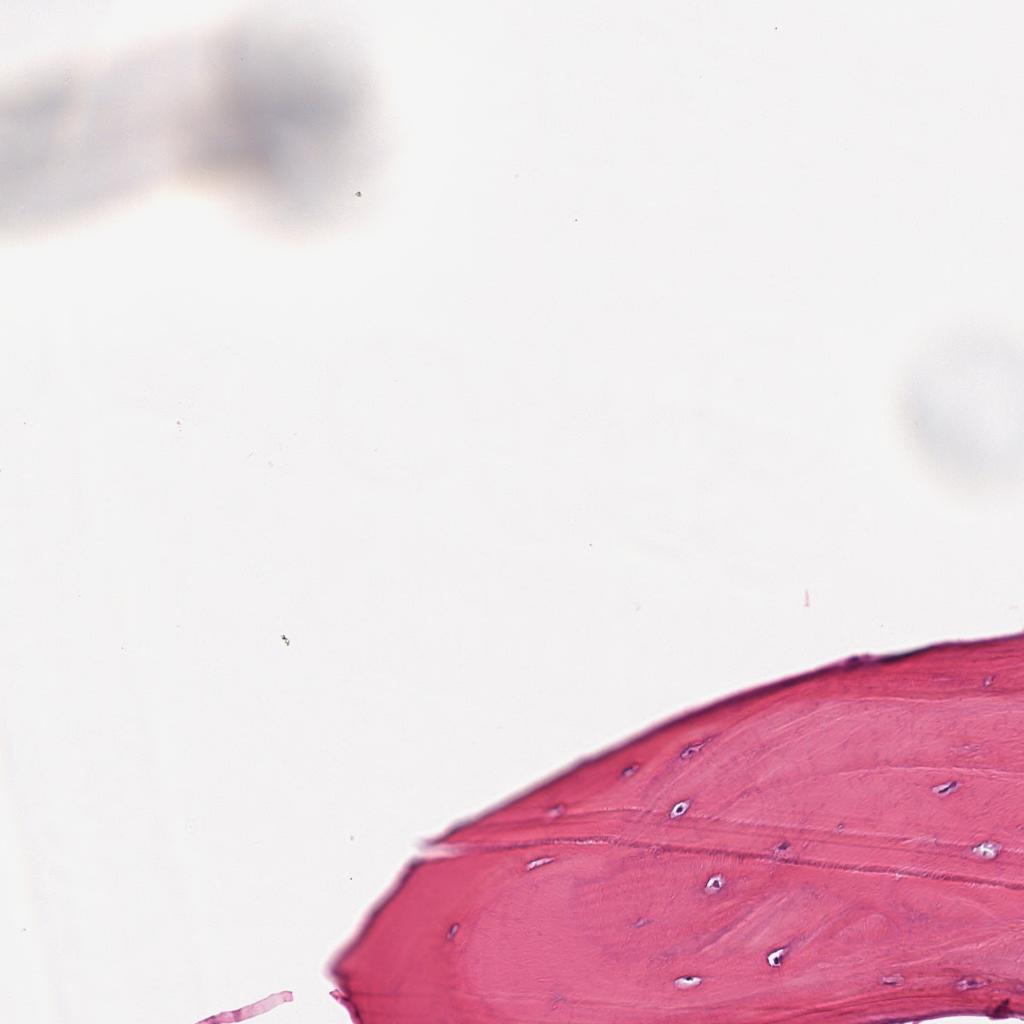
Label: Non-Tumor